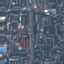
Label: Residential